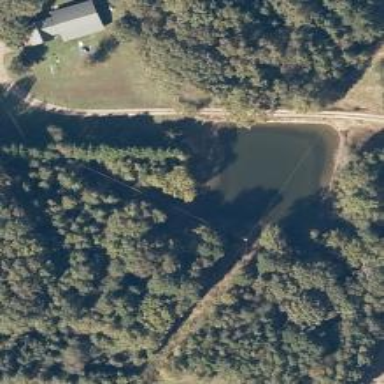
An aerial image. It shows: Pond surrounded by natural water.